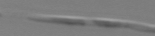
Label: Pseudo-nitzschia